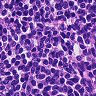
Metastatic tissue present: no